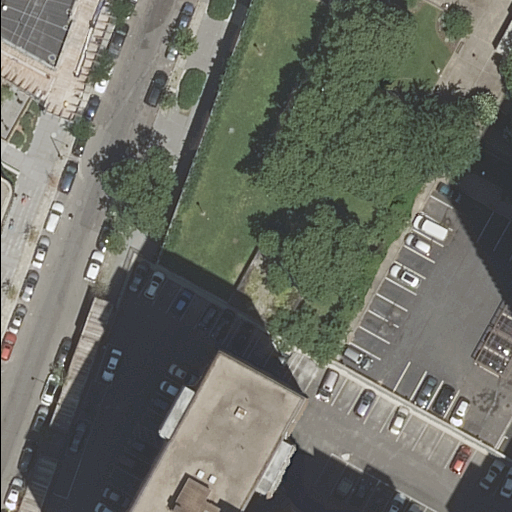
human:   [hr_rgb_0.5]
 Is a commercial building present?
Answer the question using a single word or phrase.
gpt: no

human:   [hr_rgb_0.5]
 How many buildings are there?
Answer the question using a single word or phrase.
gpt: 3

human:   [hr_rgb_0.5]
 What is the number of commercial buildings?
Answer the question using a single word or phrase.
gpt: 0

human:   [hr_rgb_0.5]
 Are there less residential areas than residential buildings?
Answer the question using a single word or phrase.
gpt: yes

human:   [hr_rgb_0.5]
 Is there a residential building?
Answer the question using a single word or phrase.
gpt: yes

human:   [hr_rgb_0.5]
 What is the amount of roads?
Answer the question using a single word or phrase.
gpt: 6

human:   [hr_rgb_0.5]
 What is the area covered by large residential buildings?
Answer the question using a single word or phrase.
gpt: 594m2

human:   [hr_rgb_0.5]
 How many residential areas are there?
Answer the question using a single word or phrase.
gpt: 1

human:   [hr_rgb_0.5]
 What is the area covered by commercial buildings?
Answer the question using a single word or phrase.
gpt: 0m2

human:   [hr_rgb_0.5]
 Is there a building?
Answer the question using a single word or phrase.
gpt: yes

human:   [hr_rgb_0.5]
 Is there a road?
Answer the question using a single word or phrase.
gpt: yes

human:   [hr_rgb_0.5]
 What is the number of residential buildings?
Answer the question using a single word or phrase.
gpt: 3

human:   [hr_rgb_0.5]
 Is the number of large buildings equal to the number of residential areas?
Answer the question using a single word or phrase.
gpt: yes

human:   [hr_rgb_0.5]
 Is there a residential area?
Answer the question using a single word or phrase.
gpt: yes

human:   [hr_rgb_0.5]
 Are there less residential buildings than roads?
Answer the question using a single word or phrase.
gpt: yes

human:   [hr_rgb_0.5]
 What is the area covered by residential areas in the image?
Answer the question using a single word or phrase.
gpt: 4420m2

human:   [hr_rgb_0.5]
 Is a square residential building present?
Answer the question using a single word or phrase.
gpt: no

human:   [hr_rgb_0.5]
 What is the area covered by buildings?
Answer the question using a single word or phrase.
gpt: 769m2

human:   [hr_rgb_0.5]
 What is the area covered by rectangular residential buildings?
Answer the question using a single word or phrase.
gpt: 594m2

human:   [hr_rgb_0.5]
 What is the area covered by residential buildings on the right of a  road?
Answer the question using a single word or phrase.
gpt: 594m2

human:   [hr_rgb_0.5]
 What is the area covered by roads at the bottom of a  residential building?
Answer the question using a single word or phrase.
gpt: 0m2

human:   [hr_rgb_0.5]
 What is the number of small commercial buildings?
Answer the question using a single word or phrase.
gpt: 0

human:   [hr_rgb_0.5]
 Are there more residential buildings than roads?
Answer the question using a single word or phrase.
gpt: no

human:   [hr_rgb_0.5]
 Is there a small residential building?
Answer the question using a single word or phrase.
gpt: yes

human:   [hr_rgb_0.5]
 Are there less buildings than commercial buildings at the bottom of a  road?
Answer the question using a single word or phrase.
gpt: no

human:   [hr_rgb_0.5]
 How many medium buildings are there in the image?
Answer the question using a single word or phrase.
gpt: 1

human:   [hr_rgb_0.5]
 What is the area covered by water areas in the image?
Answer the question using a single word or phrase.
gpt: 0m2

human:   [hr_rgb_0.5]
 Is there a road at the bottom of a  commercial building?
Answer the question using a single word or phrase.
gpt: no

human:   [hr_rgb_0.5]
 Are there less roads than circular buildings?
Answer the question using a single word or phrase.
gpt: no

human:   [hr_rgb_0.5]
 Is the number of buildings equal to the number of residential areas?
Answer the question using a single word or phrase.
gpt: no

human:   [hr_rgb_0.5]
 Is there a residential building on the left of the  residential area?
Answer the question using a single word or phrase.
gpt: yes

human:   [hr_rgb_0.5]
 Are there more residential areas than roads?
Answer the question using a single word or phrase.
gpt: no

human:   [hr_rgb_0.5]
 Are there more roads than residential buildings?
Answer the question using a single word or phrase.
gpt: yes

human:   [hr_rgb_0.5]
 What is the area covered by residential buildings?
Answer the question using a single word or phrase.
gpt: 769m2

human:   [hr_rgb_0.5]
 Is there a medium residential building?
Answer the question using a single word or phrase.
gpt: yes

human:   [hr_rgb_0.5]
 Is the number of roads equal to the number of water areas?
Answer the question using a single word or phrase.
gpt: no

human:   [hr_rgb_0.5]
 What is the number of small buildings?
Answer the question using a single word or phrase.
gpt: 1

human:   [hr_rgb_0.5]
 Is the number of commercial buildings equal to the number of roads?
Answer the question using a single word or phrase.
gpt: no

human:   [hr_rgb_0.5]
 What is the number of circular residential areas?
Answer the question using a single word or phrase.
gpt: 0

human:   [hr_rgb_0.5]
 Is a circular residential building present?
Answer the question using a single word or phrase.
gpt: no

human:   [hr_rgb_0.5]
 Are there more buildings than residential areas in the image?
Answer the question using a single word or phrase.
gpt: yes

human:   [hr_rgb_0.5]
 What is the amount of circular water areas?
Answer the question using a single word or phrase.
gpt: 0

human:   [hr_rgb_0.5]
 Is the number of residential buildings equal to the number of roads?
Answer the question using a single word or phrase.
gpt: no

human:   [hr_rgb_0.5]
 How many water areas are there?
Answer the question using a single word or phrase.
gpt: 0

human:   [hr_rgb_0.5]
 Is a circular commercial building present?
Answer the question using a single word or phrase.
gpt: no

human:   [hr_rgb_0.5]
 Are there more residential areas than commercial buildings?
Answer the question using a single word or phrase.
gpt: yes

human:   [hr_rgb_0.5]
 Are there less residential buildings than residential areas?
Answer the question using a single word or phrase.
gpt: no

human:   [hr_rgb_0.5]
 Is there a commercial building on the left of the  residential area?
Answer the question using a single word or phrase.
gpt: no

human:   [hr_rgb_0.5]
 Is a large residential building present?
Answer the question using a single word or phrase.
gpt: yes

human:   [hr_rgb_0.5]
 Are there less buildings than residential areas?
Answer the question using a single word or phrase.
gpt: no

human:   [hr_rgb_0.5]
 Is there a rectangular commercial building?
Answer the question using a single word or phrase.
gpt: no

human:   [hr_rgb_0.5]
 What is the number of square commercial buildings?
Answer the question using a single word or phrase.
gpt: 0

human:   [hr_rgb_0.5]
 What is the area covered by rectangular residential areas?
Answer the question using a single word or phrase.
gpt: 4420m2

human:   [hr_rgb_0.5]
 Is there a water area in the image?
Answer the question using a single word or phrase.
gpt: no

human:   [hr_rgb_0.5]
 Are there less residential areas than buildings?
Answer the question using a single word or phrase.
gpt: yes

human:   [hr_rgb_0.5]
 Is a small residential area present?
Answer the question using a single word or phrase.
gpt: no

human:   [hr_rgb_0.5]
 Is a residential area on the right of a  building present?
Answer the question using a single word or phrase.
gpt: yes

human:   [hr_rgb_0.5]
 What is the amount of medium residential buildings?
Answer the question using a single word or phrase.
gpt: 1

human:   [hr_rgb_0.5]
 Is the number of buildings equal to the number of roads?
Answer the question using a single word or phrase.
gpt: no

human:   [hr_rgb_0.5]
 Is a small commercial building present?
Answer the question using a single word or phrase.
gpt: no

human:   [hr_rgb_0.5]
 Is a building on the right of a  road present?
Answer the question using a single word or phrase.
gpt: yes

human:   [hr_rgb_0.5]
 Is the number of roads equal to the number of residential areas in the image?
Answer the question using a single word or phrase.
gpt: no

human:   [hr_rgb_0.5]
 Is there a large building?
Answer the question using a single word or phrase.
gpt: yes

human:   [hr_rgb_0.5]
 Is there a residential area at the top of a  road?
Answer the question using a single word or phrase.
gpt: no